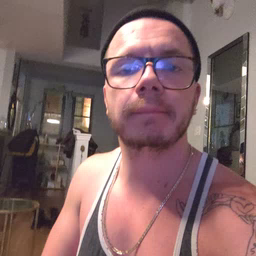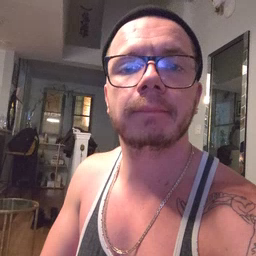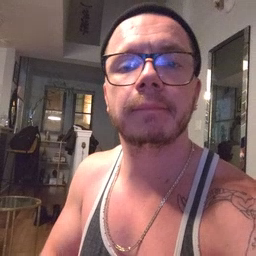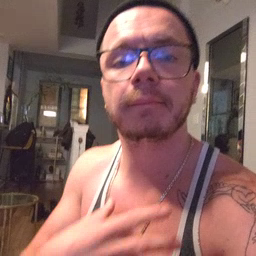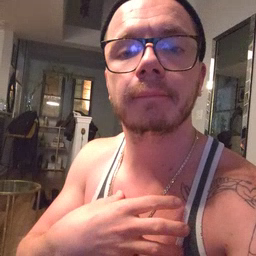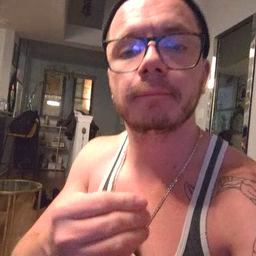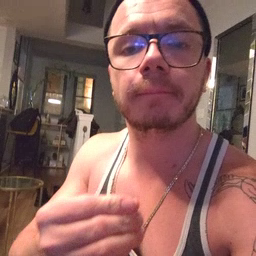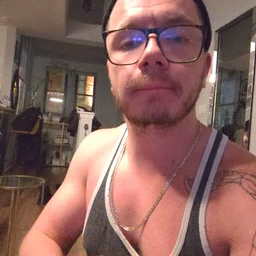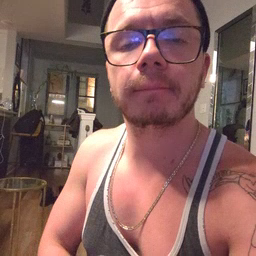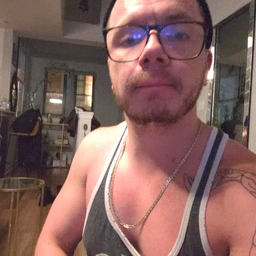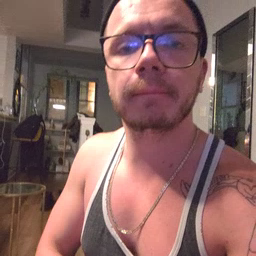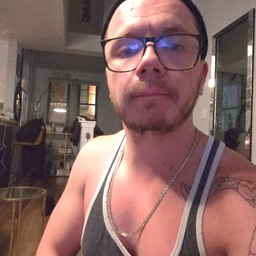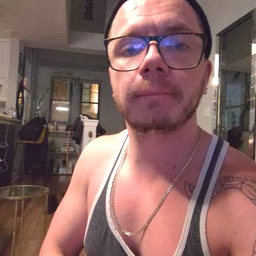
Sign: white